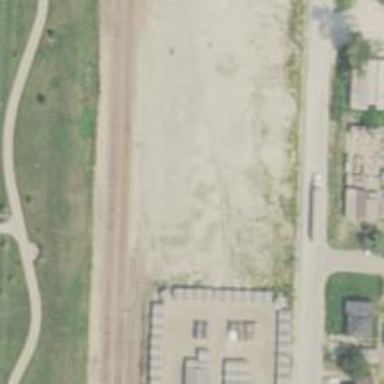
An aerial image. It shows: Railway siding for service.